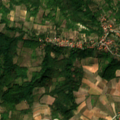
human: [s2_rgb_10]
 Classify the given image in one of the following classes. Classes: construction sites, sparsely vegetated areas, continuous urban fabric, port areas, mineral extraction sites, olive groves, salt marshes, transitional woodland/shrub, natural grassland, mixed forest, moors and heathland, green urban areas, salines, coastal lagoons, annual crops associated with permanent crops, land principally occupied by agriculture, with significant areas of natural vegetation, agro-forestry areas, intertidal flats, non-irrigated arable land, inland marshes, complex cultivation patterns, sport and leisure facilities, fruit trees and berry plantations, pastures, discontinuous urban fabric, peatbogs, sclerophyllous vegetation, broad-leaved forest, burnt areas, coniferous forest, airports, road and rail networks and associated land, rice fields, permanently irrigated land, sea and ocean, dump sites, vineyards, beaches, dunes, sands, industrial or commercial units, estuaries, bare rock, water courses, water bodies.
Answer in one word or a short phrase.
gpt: complex cultivation patterns, land principally occupied by agriculture, with significant areas of natural vegetation, broad-leaved forest